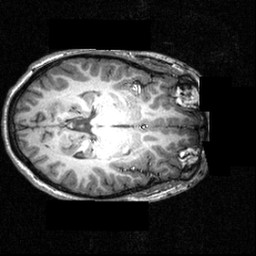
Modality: T1w
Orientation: axial
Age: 16
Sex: female
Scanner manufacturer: siemens
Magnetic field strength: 3.951 T
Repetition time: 1.5 s
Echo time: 0.00335 s